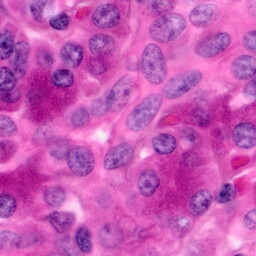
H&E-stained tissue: Pancreatic